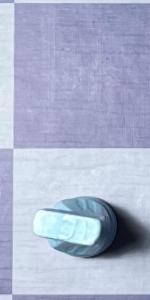
Label: Knight_White